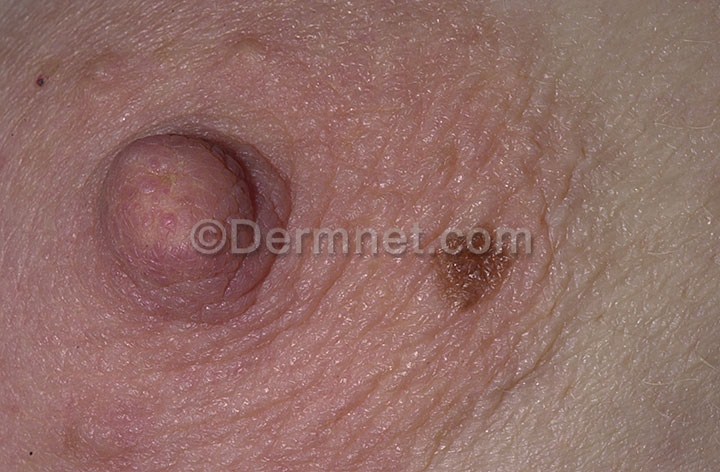
Disease: Light Diseases and Disorders of Pigmentation